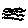
Label: zigzag